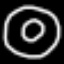
Label: donut